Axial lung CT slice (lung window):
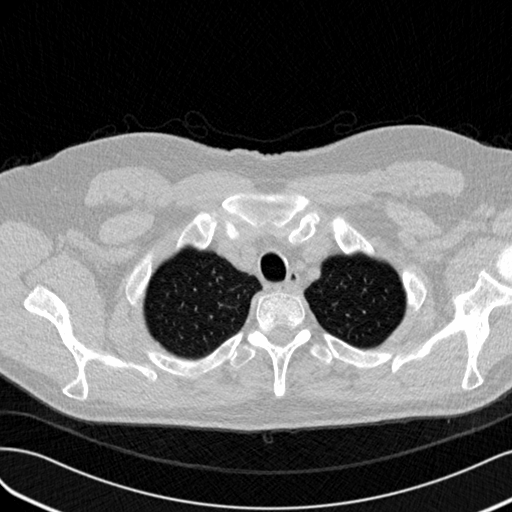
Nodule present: no